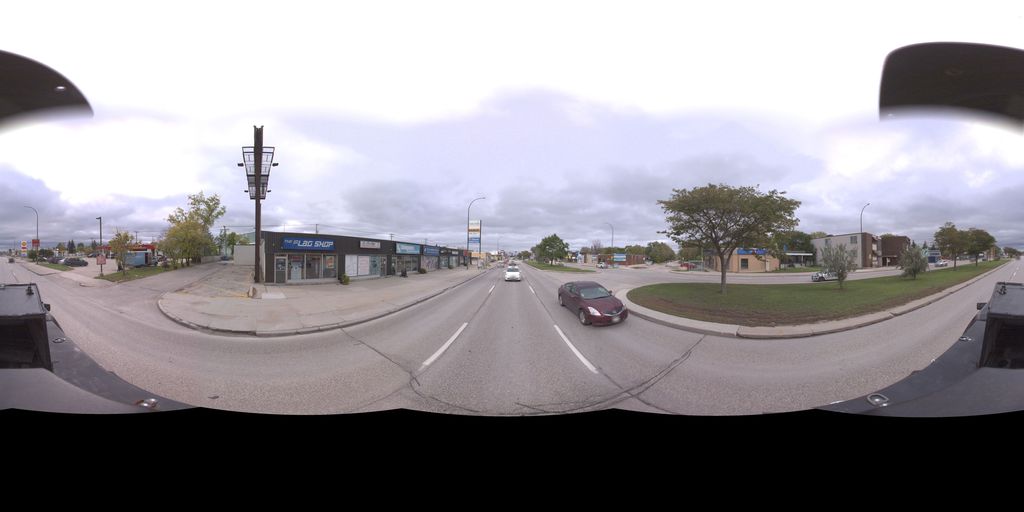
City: winnipeg